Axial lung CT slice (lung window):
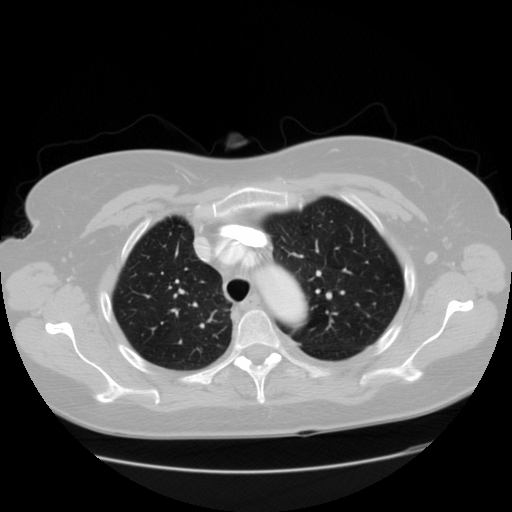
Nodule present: no